Question: Iam having more number of elements for the x-axis in the highchart ,the problem is as show in the below image

see the x-axis value..how can i resolve it ..is there any solution
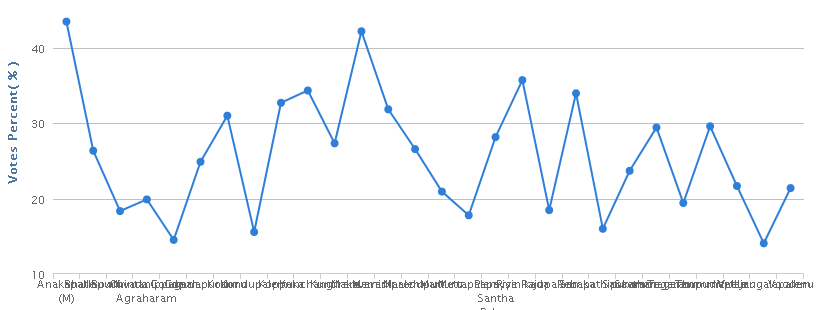
Answer: Use Rotated X Axis Labels.
'''
xAxis:{
labels: {
align:'right',
style: {
cursor: 'pointer',
fontSize: '11px',
fontWeight:'bold'
},
rotation:300,
}
},
'''
See Demo : <URL>